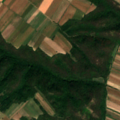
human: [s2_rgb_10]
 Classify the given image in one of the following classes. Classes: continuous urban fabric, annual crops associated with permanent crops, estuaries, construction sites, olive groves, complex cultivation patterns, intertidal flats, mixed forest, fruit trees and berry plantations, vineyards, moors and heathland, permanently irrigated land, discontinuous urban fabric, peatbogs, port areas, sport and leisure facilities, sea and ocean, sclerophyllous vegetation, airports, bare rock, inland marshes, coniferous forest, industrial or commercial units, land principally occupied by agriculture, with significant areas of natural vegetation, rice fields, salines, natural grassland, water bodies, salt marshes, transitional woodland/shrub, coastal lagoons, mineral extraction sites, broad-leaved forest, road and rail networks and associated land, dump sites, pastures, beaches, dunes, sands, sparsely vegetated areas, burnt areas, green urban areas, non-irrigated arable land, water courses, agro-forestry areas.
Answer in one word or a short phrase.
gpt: non-irrigated arable land, land principally occupied by agriculture, with significant areas of natural vegetation, broad-leaved forest, transitional woodland/shrub